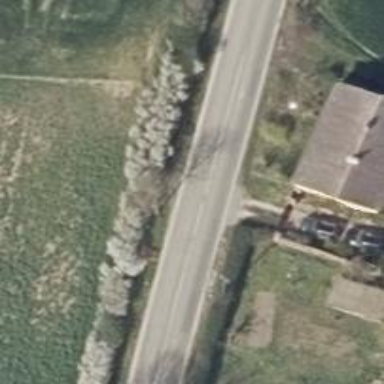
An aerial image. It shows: Row of deciduous broadleaved trees.